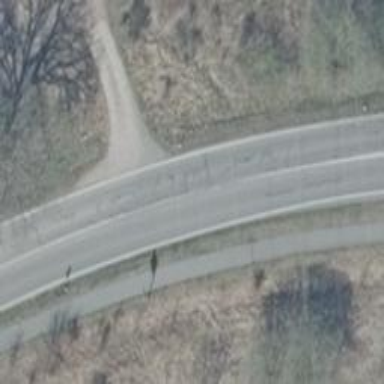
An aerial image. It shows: Primary road with asphalt surface.